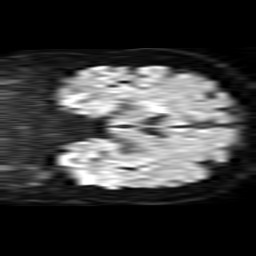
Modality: TRACE
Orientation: coronal
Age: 58
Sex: female
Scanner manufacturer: philips
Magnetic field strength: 1.5 T
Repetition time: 3.879 s
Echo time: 0.09873 s